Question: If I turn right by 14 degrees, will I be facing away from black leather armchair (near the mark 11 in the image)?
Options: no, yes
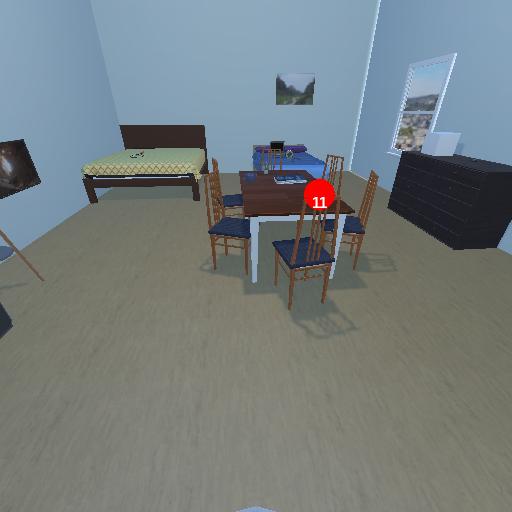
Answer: no